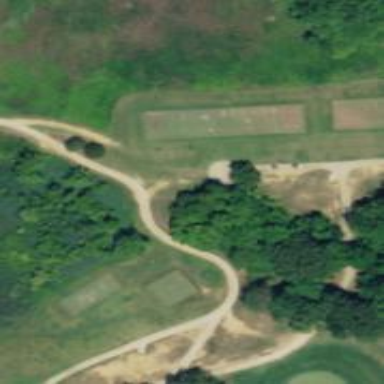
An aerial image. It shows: Path used for both walking and golf.